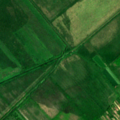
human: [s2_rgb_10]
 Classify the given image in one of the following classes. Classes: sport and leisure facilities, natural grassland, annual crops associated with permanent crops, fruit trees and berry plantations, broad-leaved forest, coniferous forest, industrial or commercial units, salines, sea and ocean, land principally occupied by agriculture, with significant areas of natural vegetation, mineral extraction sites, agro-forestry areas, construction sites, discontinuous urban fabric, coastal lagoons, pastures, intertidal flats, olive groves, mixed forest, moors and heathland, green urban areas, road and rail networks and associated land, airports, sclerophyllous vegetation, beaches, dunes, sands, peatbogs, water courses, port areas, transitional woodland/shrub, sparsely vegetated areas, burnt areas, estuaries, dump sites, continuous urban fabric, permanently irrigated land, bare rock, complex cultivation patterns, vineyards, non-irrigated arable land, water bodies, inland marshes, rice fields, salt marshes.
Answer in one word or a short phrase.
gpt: fruit trees and berry plantations, pastures, complex cultivation patterns